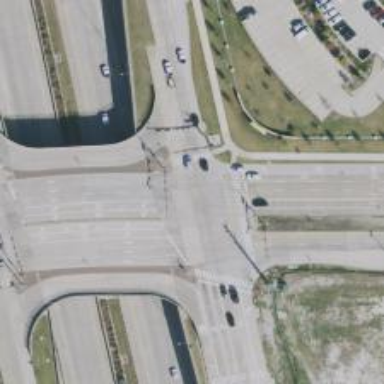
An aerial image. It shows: Secondary road with separate sidewalk. There is also frontage road.